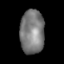
Tissue: lung
Cell type: Epithelial cells
Senescence score: 0.2241
Nuclear area (px): 1047
Mean DAPI intensity: 122.636